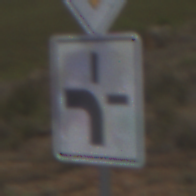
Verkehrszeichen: VerlaufVorfahrtsstrasse1
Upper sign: Vorfahrtsstrasse
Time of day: Midday
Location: Outdoor (Nature)
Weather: Overcast
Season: NotSpecified
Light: Natural